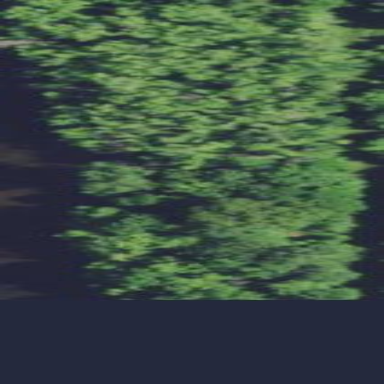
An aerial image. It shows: Serene woodland landscape.